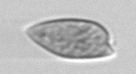
Label: Prorocentrum_dentatum